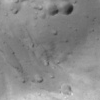
Atmospheric dust classification: not_dusty